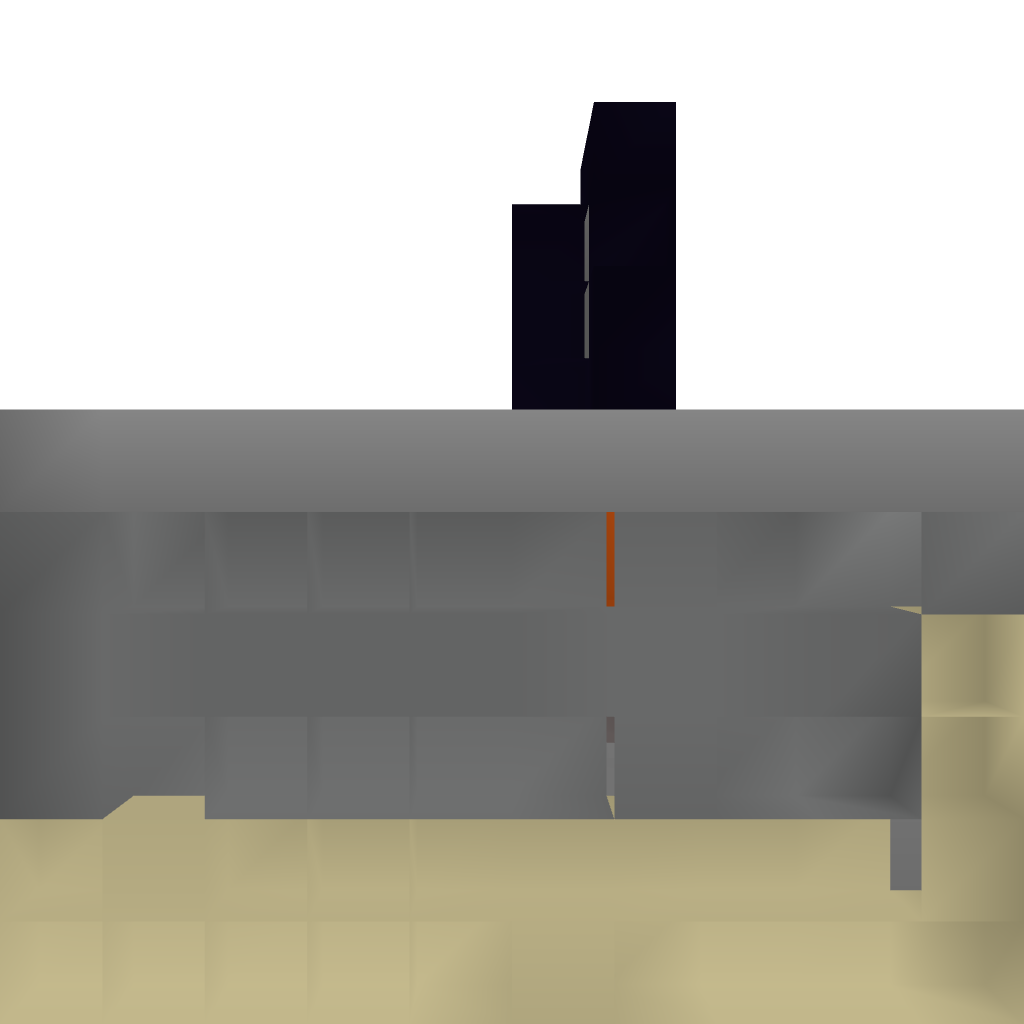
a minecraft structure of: Cobblestone Generator